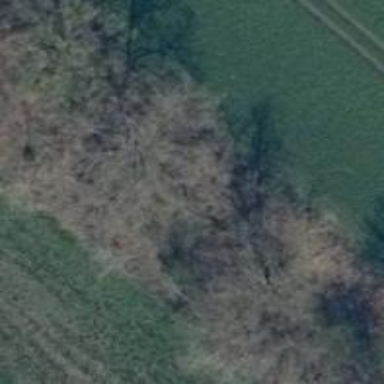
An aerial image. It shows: Row of trees in natural setting.